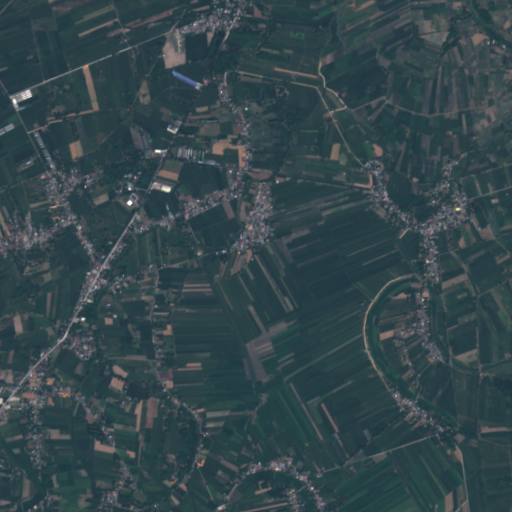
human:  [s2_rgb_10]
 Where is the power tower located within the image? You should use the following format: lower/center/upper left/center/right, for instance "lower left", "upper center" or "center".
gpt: The power tower is located in the left of the image.
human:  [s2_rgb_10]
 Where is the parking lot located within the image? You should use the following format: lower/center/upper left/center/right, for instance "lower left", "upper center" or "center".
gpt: There is no parking lot in the image.